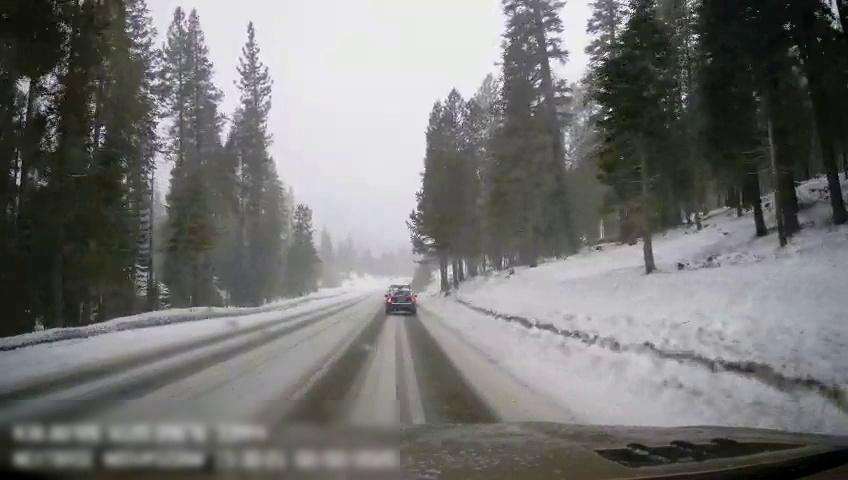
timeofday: Day
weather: Snowy
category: Drivable Space
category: Vehicles | SUV